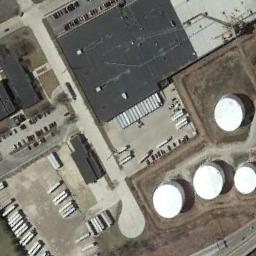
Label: storage_tank